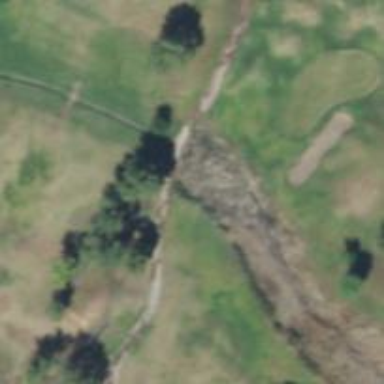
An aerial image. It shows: Path bridge on golf course.